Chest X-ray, PA view. Patient: 63 years old, sex F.
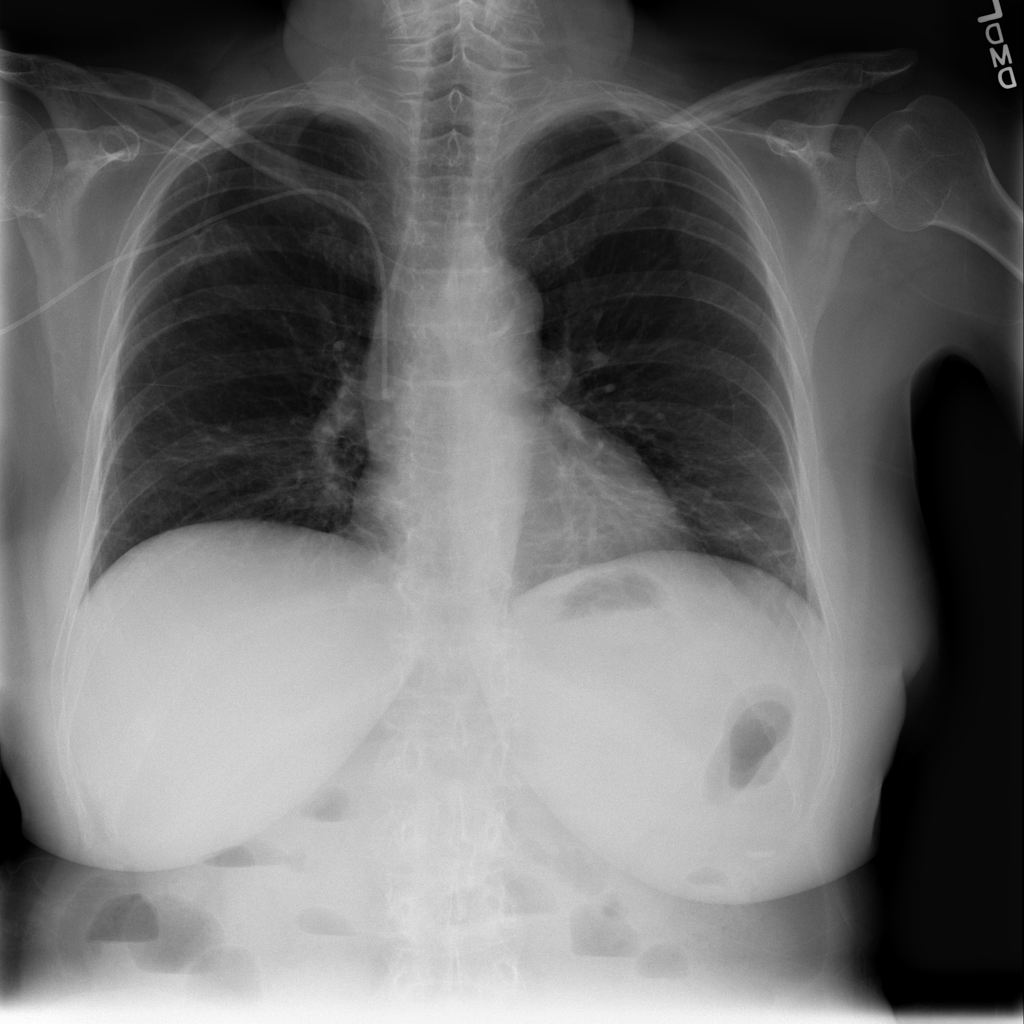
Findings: Atelectasis, Infiltration, Pleural_Thickening